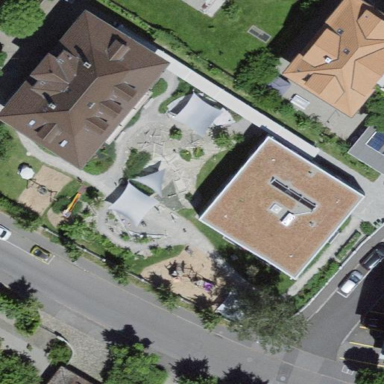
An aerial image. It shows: Kindergarten.